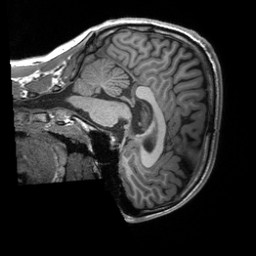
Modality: T1w
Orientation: sagittal
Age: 19
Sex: male
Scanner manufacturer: siemens
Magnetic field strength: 3 T
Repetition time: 2.3 s
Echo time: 0.00227 s